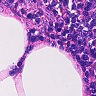
Metastatic tissue present: no